Question: The creation fails at this stage:

The user has admin rights on her laptop. Thoughts?
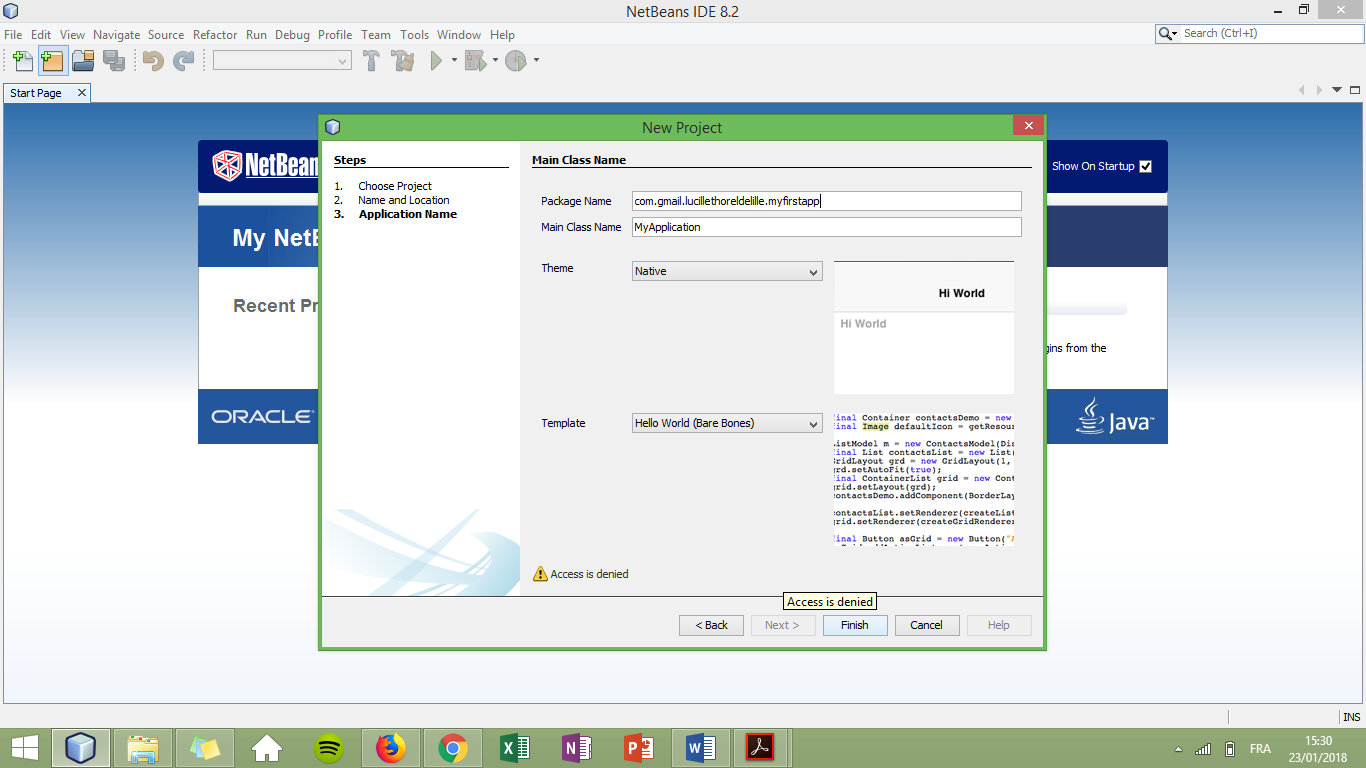
Answer: One possible reason could be the location of the project on the device. Windows 8/8.1/10 prevents access to many of the the directories in 'C:' (or the drive where it is installed).
Try running netbeans as an admin or changing the location of the project.